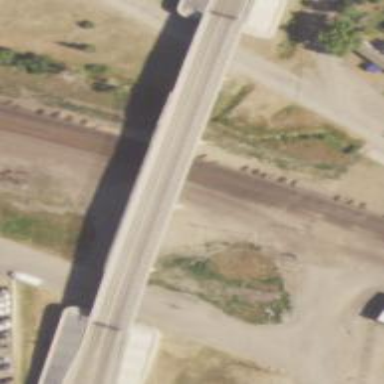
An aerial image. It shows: Railway track.